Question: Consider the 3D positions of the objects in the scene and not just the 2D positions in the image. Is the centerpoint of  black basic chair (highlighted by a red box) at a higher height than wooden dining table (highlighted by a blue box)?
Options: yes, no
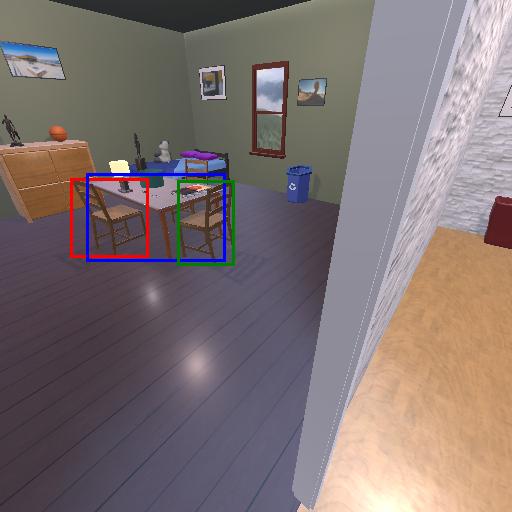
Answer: yes